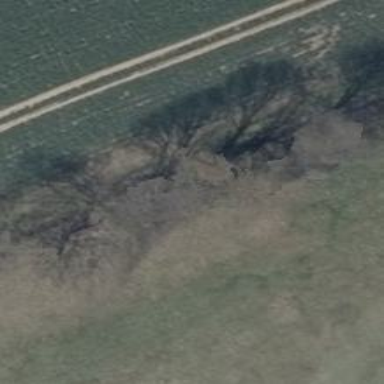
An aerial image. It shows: Row of trees in natural setting.